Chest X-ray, AP view. Patient: 62 years old, sex M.
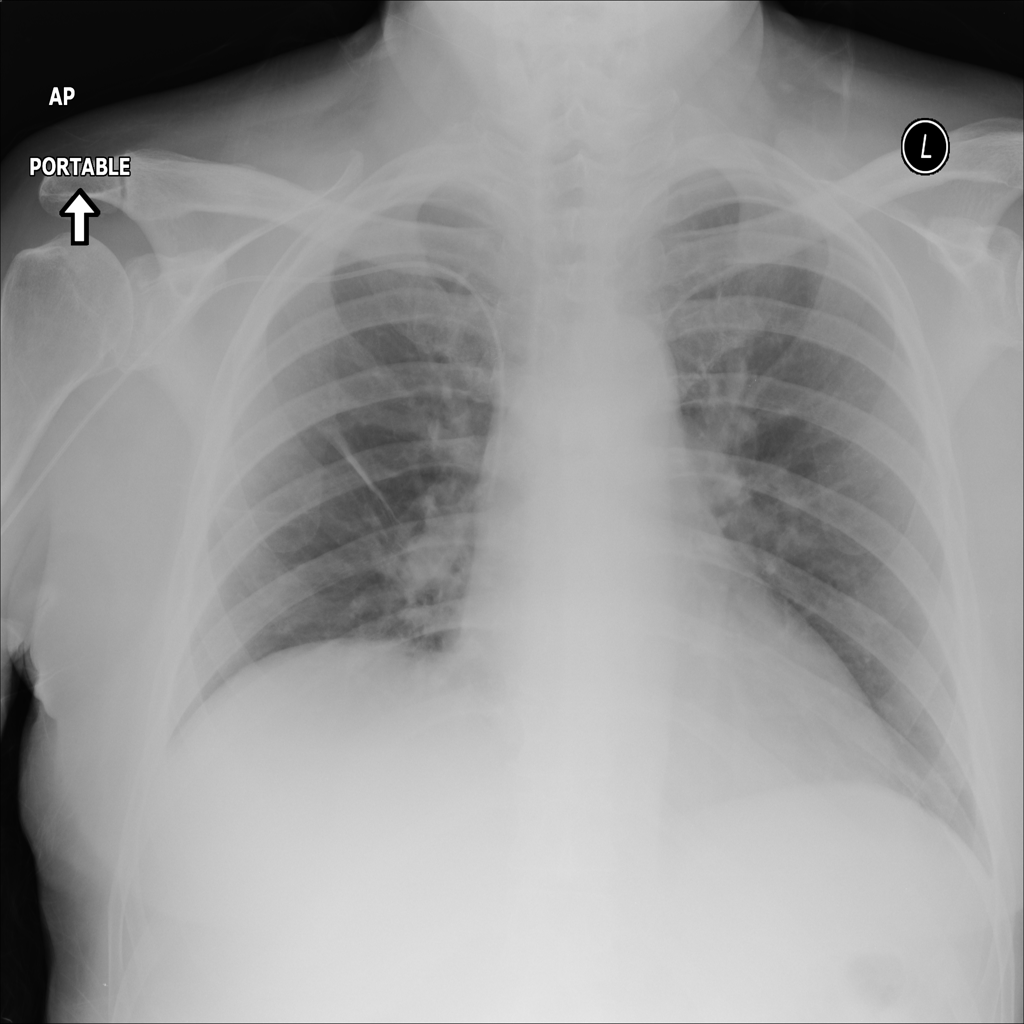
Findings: No Finding